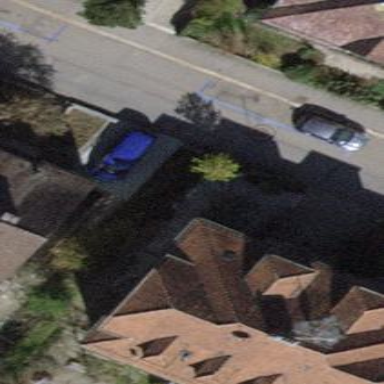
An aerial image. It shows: House with hipped roof.